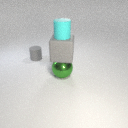
small gray rubber cylinder behind large green metal sphere